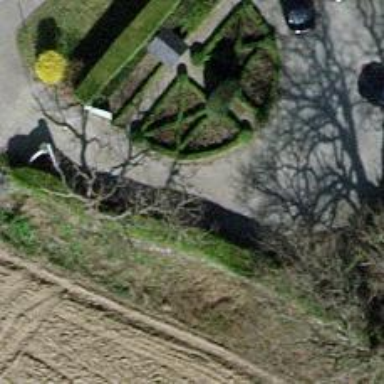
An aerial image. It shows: Driveway leading to service road.